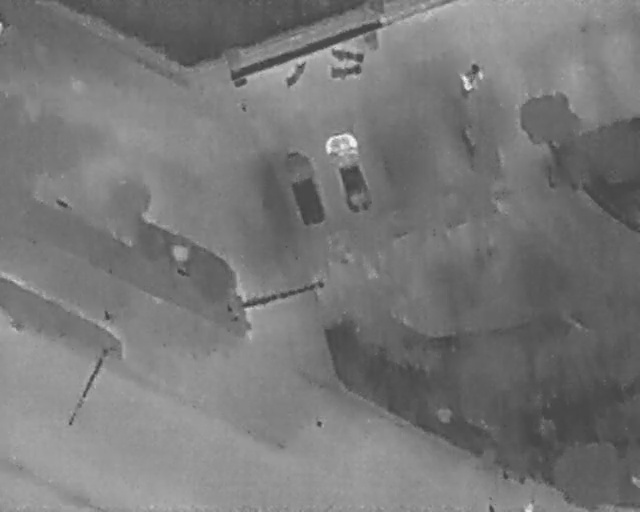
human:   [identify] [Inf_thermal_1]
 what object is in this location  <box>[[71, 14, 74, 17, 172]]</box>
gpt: <ref>1 medium person at the top right</ref>

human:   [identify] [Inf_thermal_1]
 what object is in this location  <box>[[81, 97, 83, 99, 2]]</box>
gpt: <ref>1 small person at the bottom right</ref>

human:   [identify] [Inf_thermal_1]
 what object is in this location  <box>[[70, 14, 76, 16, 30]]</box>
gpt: <ref>1 medium bicycle at the top right</ref>